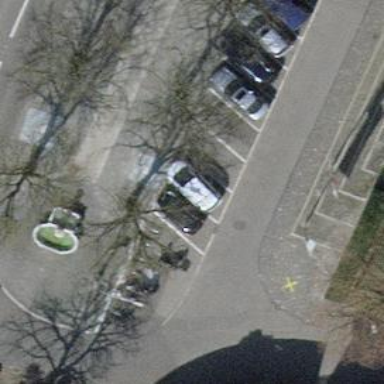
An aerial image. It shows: Motorcycle parking area with surface designated for parking.